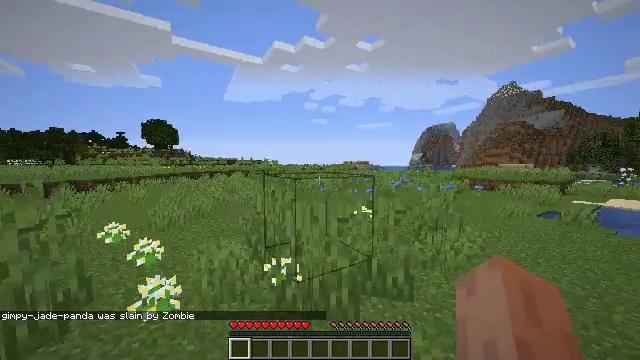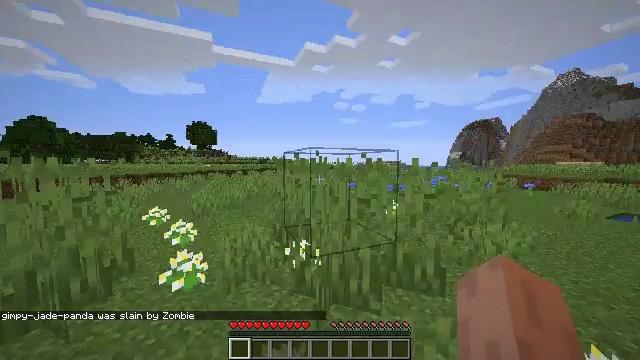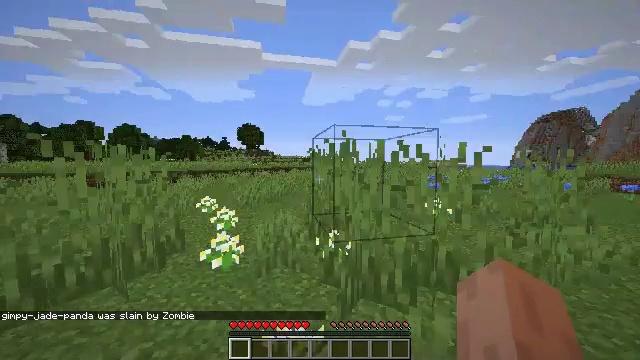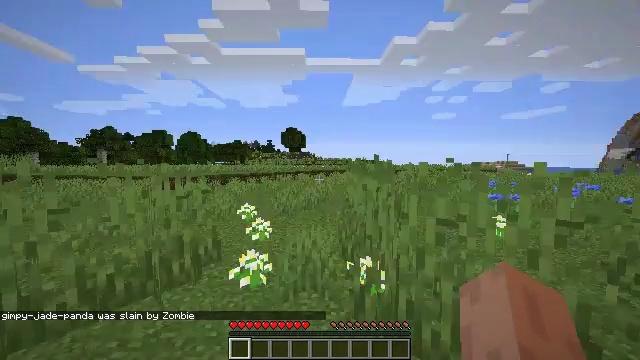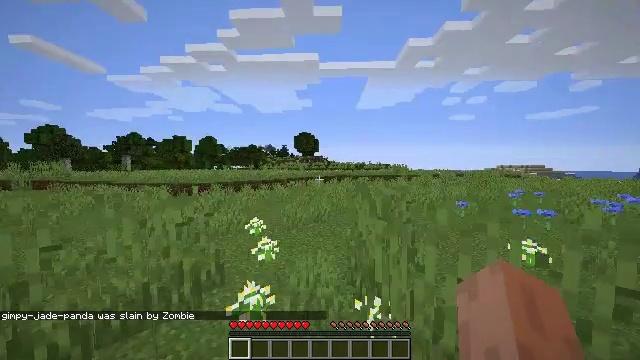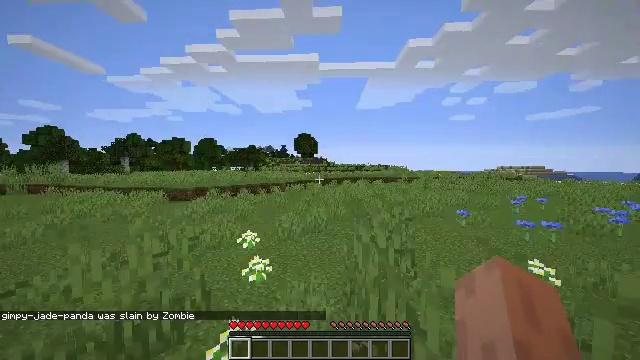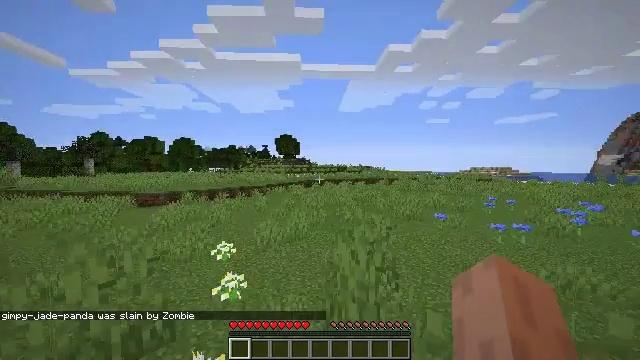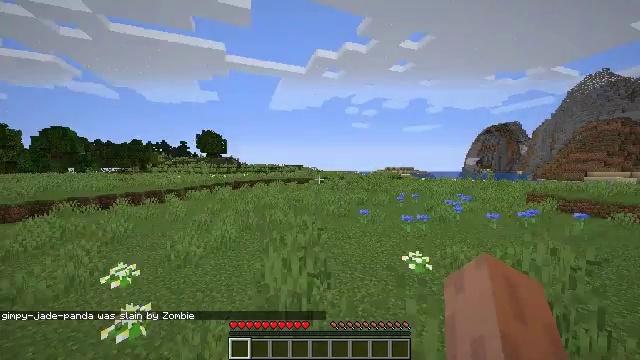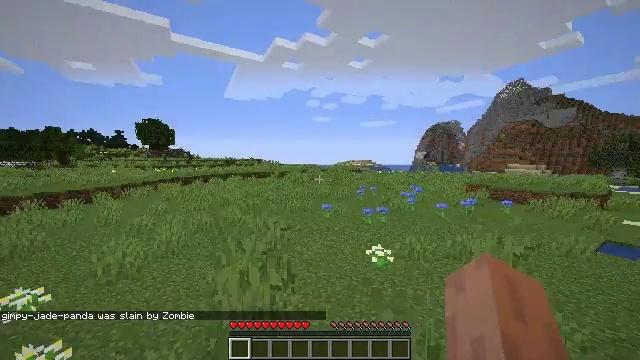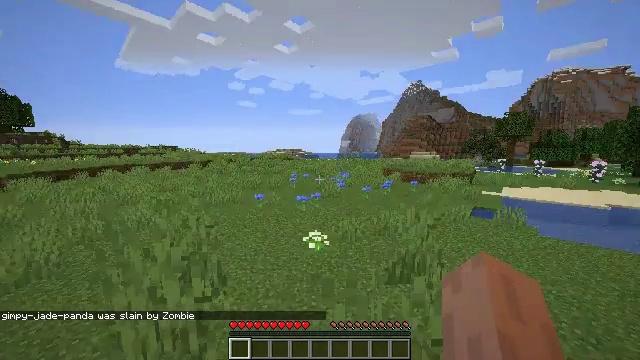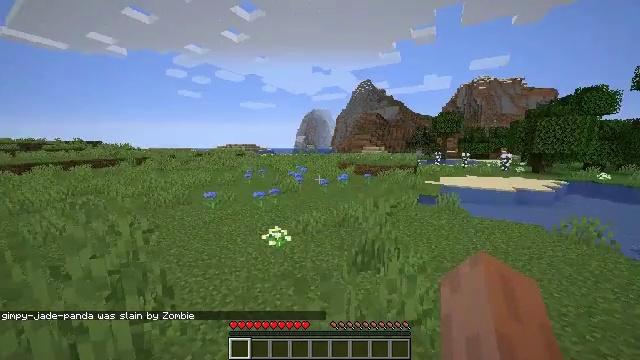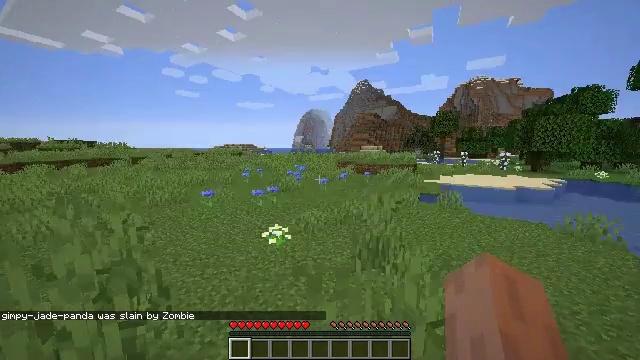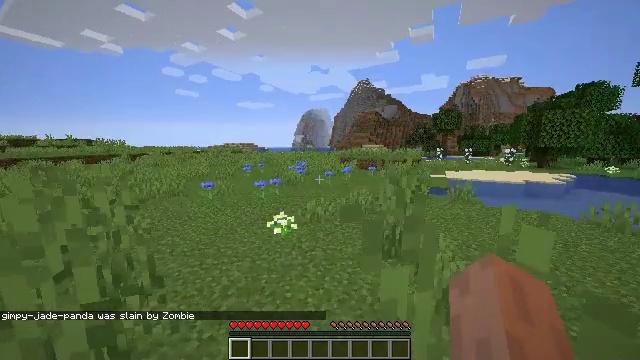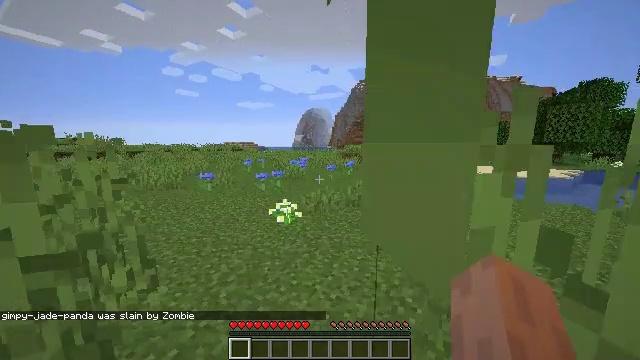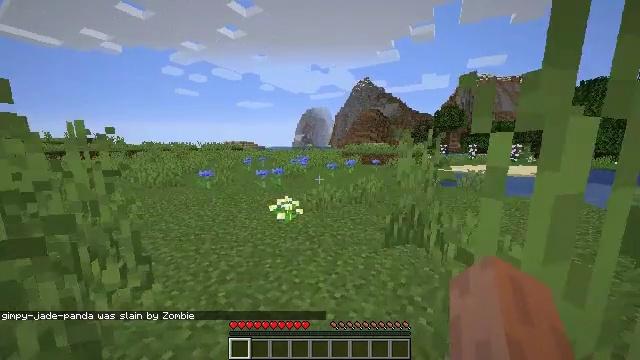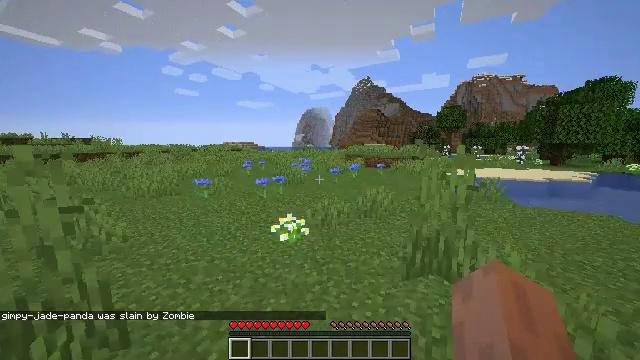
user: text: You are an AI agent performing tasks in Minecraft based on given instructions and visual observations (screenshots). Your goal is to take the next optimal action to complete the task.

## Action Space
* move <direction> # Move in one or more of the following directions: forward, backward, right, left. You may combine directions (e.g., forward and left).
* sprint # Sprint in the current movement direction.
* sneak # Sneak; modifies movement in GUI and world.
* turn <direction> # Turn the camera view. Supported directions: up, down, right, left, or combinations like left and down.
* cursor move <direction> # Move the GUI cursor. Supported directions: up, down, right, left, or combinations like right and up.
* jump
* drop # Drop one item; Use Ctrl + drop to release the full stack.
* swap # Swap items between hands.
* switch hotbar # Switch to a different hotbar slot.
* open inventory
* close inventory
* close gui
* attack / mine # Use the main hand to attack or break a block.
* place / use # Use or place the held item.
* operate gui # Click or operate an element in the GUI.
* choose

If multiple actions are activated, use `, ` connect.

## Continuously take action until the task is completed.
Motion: motion action
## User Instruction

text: Kill a skeleton.
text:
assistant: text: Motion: move forward, sprint, turn left, jump
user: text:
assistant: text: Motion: move forward, sprint, turn left, jump
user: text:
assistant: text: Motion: move forward, sprint, turn left, jump
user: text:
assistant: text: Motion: move forward, sprint, turn left, jump
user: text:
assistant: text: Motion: move forward, sprint, jump
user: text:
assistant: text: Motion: move forward, sprint, turn right, jump
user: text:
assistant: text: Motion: move forward, sprint, turn right, jump
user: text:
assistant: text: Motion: move forward, sprint, turn right and down, jump
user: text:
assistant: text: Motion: move forward, sprint, turn right and down, jump
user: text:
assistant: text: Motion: move forward, sprint, turn right and down, jump
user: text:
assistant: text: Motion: move forward, sprint, jump
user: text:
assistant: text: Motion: move forward, sprint, jump
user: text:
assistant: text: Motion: move forward, sprint, jump
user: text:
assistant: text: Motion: move forward, sprint, jump
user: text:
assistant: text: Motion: move forward, sprint, jump
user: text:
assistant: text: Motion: move forward, sprint, jump
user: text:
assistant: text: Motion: move forward, sprint, jump
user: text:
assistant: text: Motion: move forward, sprint, jump
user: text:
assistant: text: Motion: move forward, sprint, jump
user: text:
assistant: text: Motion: move forward, sprint, turn right, jump
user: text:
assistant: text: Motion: move forward, sprint, turn up, jump
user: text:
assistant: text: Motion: move forward, sprint, turn up, jump
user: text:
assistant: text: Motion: move forward, sprint, jump
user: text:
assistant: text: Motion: move forward, sprint, jump
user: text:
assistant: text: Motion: move forward, sprint, jump
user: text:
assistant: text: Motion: move forward, sprint, jump
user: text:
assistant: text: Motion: move forward, sprint, jump
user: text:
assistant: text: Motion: move forward, sprint, turn left and down, jump
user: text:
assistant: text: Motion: move forward, sprint, turn left and down, jump
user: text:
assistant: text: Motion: move forward, sprint, jump